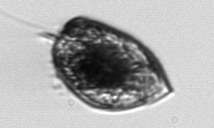
Label: Prorocentrum_micans